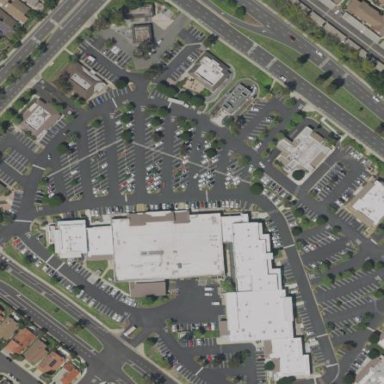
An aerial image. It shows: Retail area.